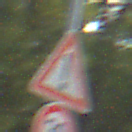
Verkehrszeichen: Gefahrenstelle
Zusatzzeichen unten: Geschwindigkeit30
Umgebung: Outdoor, Suburban
Tageszeit: MorningAfternoon
Wetter: Clear
Licht: Natural
Jahreszeit: NotSpecified
Kontrast: HighContrast